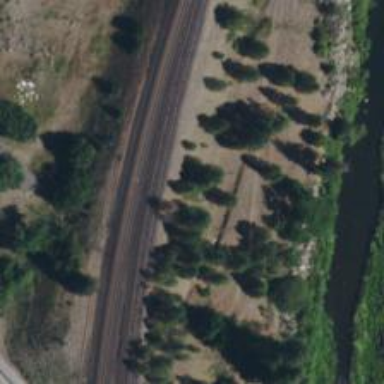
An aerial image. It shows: Railway siding with rails.